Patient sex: M
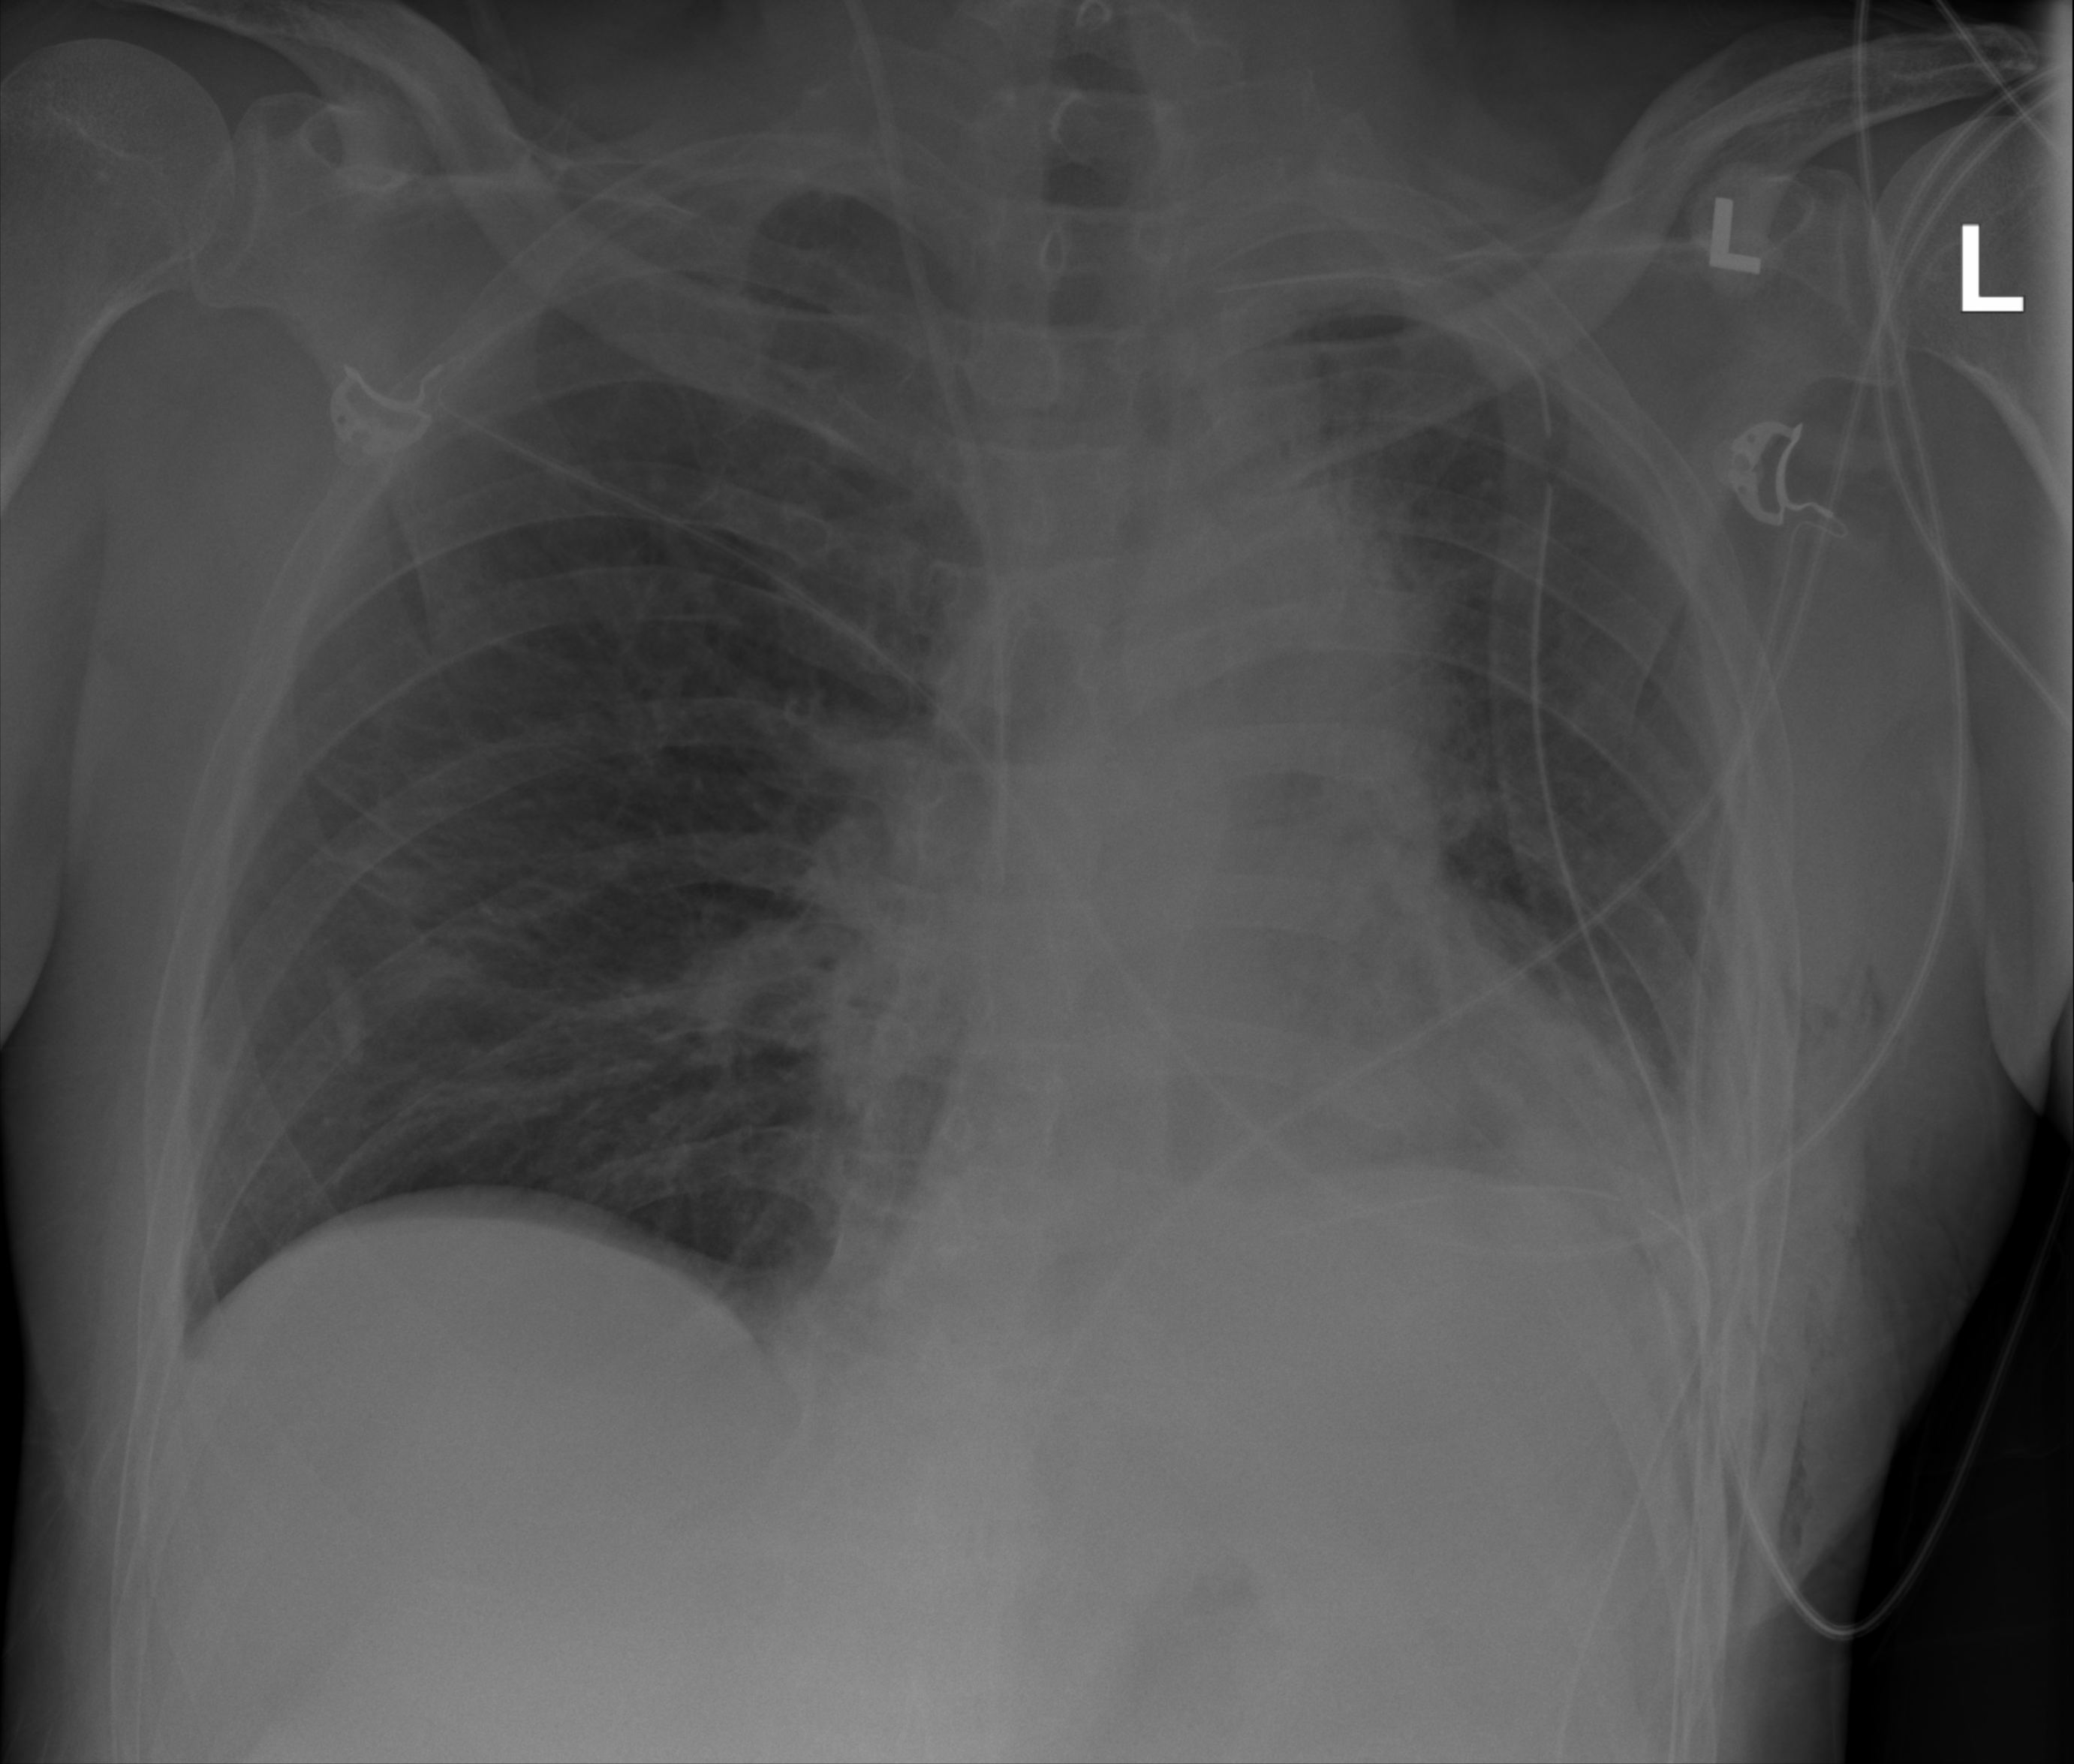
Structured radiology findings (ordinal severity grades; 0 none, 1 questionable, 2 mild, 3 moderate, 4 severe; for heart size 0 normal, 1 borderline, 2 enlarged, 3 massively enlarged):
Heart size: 2
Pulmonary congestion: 2
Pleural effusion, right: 0
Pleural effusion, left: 2
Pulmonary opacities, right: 0
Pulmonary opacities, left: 0
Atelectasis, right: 2
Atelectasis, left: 2